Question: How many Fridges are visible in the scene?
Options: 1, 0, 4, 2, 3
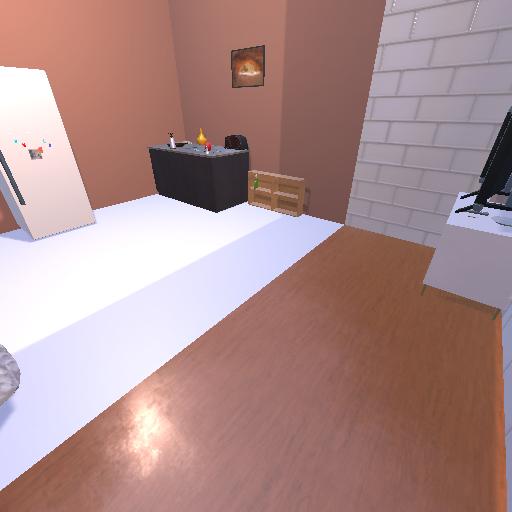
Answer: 1